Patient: sex M, age 71
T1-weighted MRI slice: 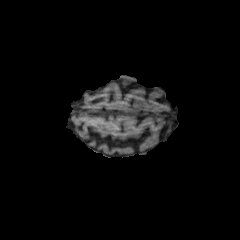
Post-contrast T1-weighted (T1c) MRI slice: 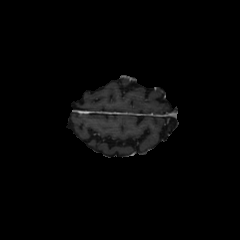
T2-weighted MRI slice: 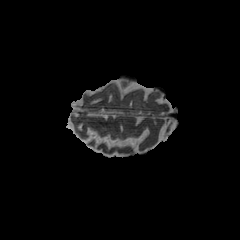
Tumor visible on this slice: yes
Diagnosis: Glioblastoma, IDH-wildtype
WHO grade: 4